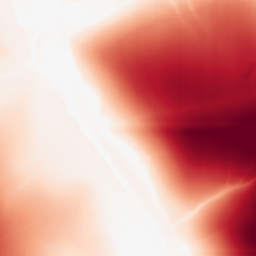
Category: morphological
Decomposition family: rolling_ball
Decomposition parameters: radius: 200
Upsampling method: cubic_catmull_rom
Upsampling parameters: scale: 2
Upsampling scale: 2